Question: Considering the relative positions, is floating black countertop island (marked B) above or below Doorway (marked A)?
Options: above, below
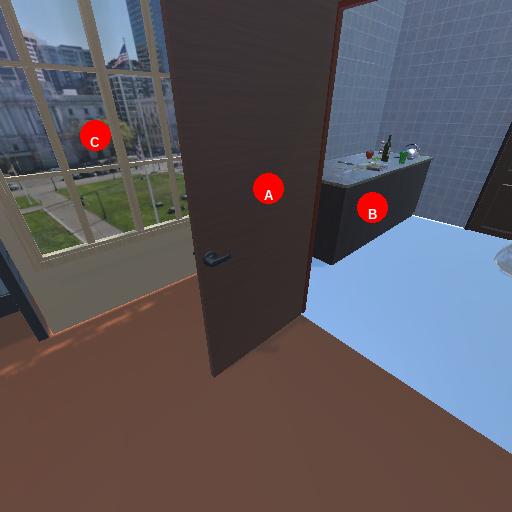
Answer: above